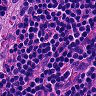
Metastatic tissue present: no